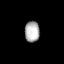
Tissue: lung
Cell type: Myeloid cells
Senescence score: 0.5518
Nuclear area (px): 299
Mean DAPI intensity: 177.669